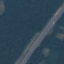
Label: Highway